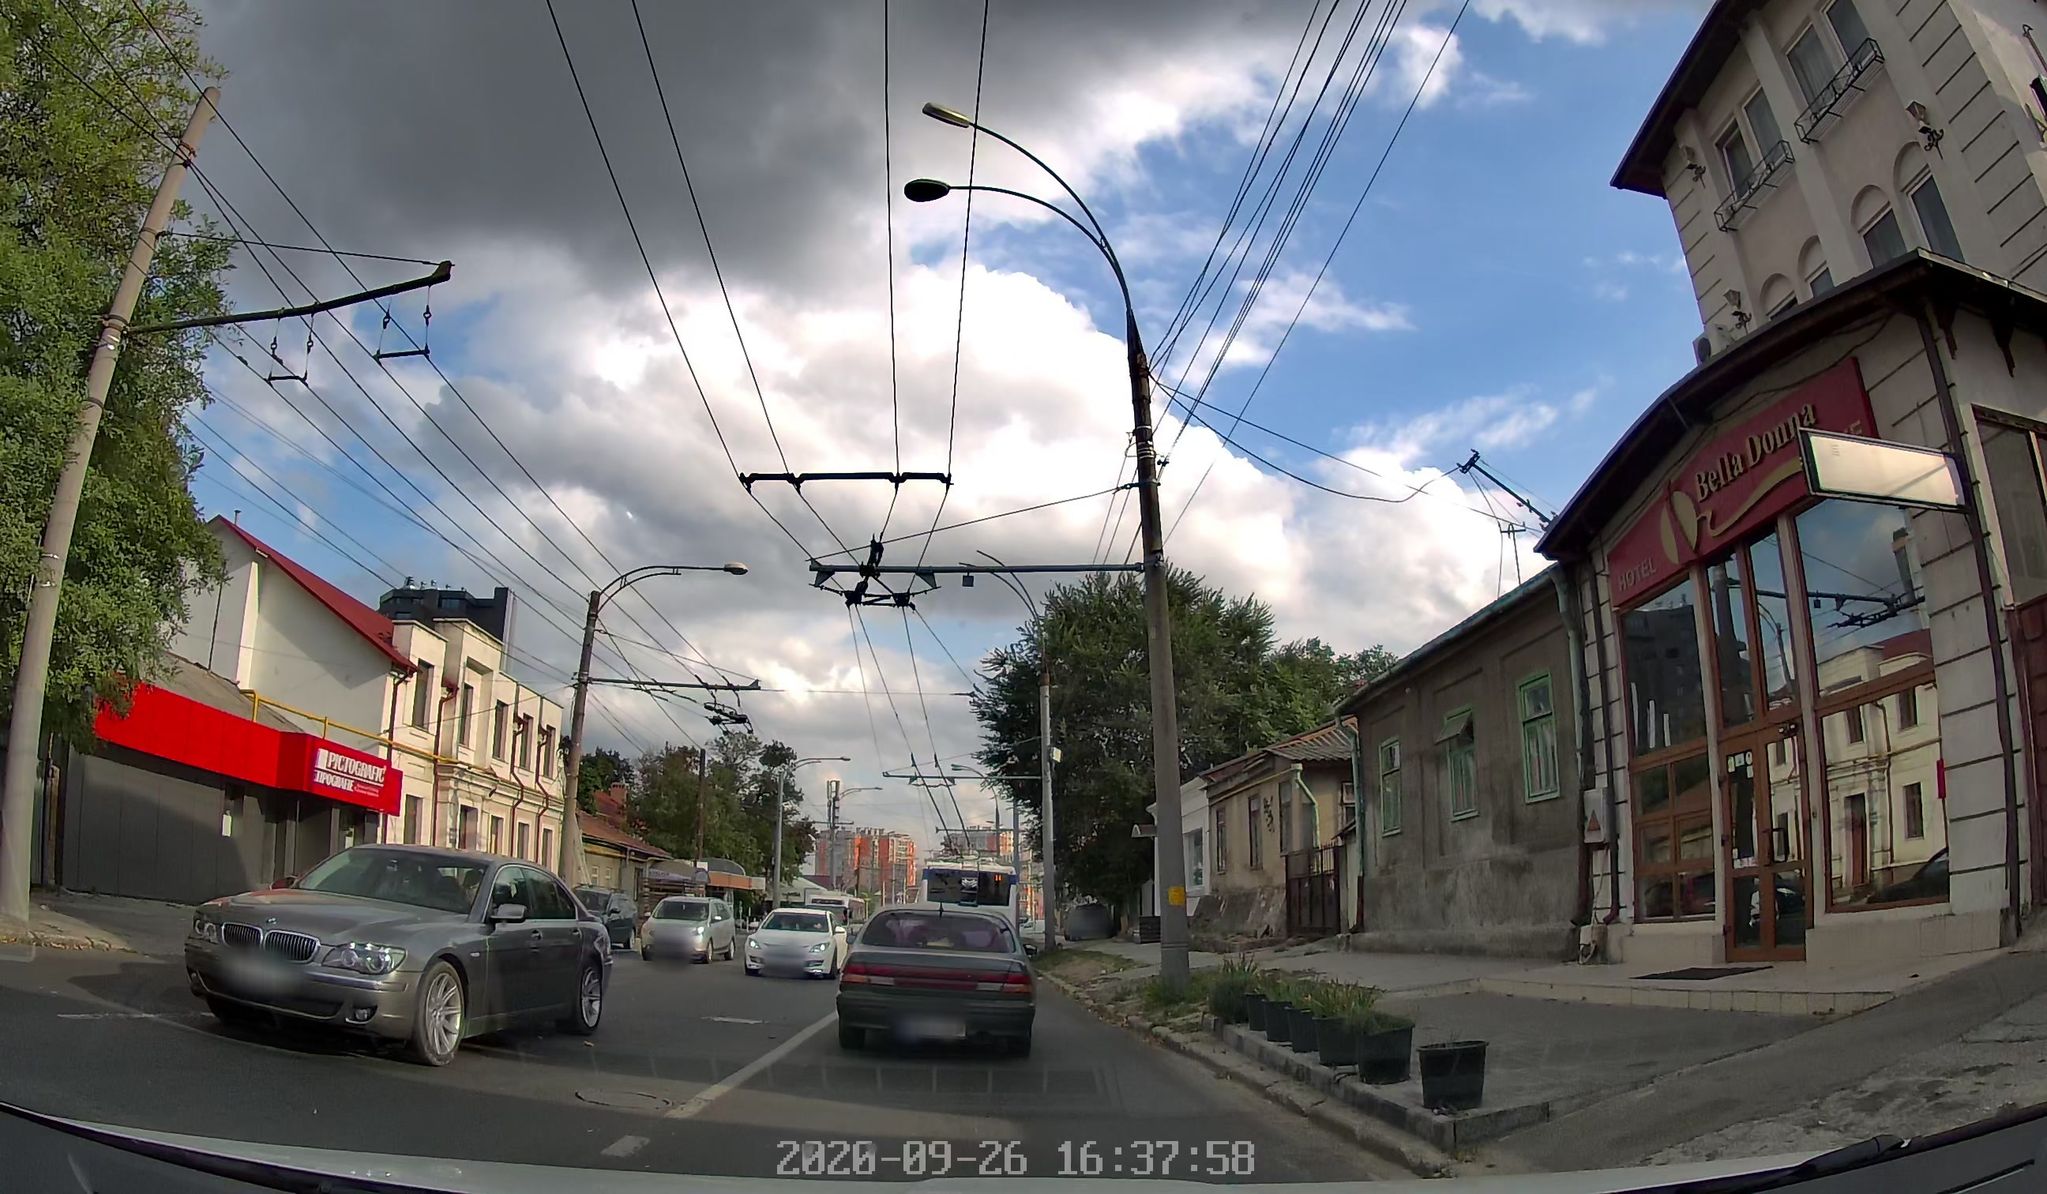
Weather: cloudy
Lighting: day
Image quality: good
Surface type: driving surface
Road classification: secondary
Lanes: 2
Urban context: urban centre
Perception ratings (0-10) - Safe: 1.27, Lively: 8.18, Beautiful: 2.65, Boring: 2.39, Depressing: 3.35, Wealthy: 2.68